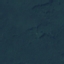
Land use / land cover class: Forest